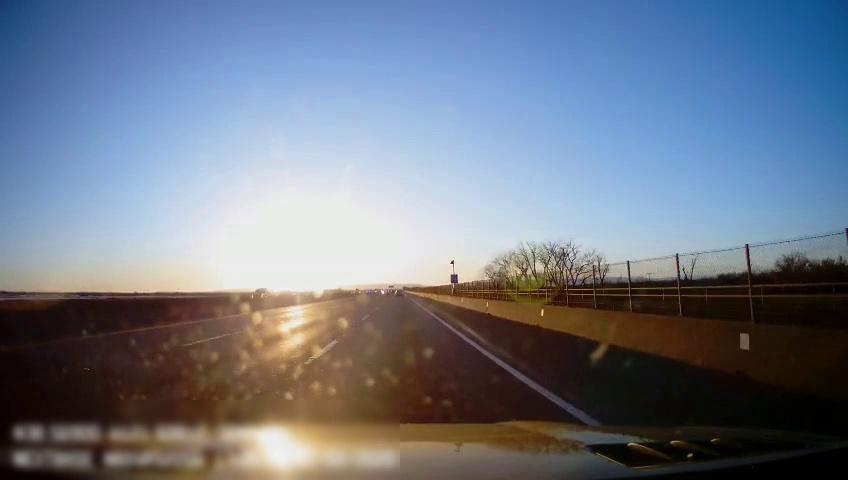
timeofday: Day
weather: Sunny
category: Drivable Space
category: Vehicles | SUV
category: Lanes | Alternate Lane
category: Lanes | Current Lane
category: Lanes | Current Lane
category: Lanes | Alternate Lane